Field crop: tomato
Growth stage: 2
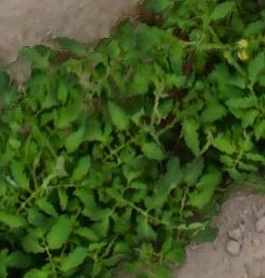
Species: tomato